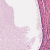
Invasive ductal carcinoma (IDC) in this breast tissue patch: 0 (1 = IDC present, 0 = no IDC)